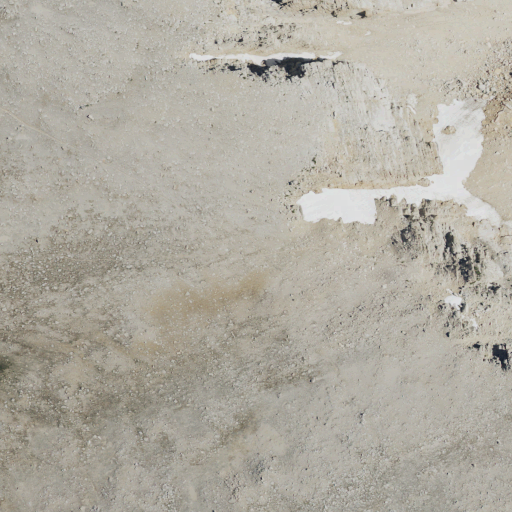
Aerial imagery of gap in California named Army Pass containing barren land, shrub, and snow